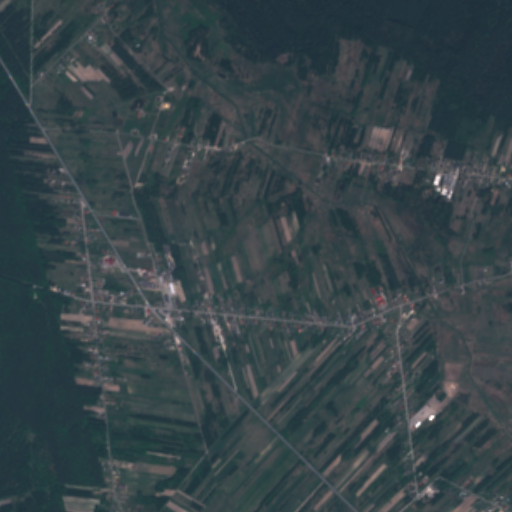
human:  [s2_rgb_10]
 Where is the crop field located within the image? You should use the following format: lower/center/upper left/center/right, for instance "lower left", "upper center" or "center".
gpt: The crop field is located in the upper left of the image.
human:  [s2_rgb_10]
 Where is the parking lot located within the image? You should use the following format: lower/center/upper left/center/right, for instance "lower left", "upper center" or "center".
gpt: The parking lot is located in the center left of the image.
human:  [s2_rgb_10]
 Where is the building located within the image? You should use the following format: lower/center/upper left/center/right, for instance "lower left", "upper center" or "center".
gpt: There is no building in the image.